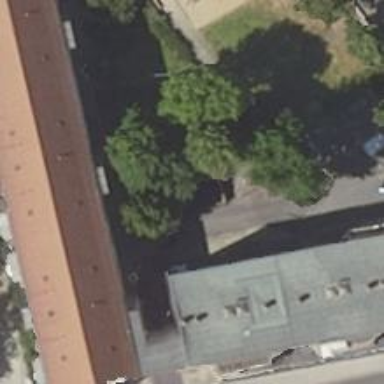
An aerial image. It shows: Gabled roof with orange roof tiles on apartment building.